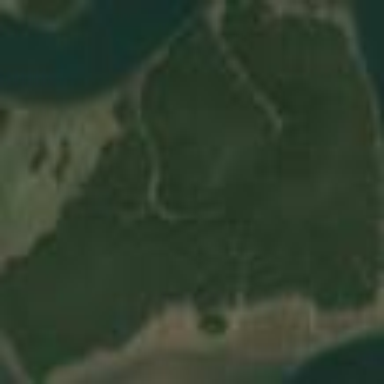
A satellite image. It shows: Wetland area with mangrove vegetation.